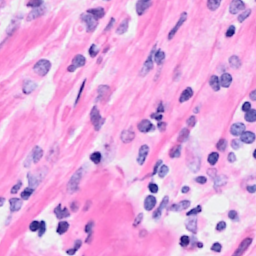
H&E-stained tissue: Breast